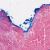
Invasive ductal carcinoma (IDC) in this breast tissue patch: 0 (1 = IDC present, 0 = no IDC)